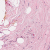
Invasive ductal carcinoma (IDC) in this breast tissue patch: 0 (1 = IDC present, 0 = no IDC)